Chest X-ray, AP view. Patient: 25 years old, sex M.
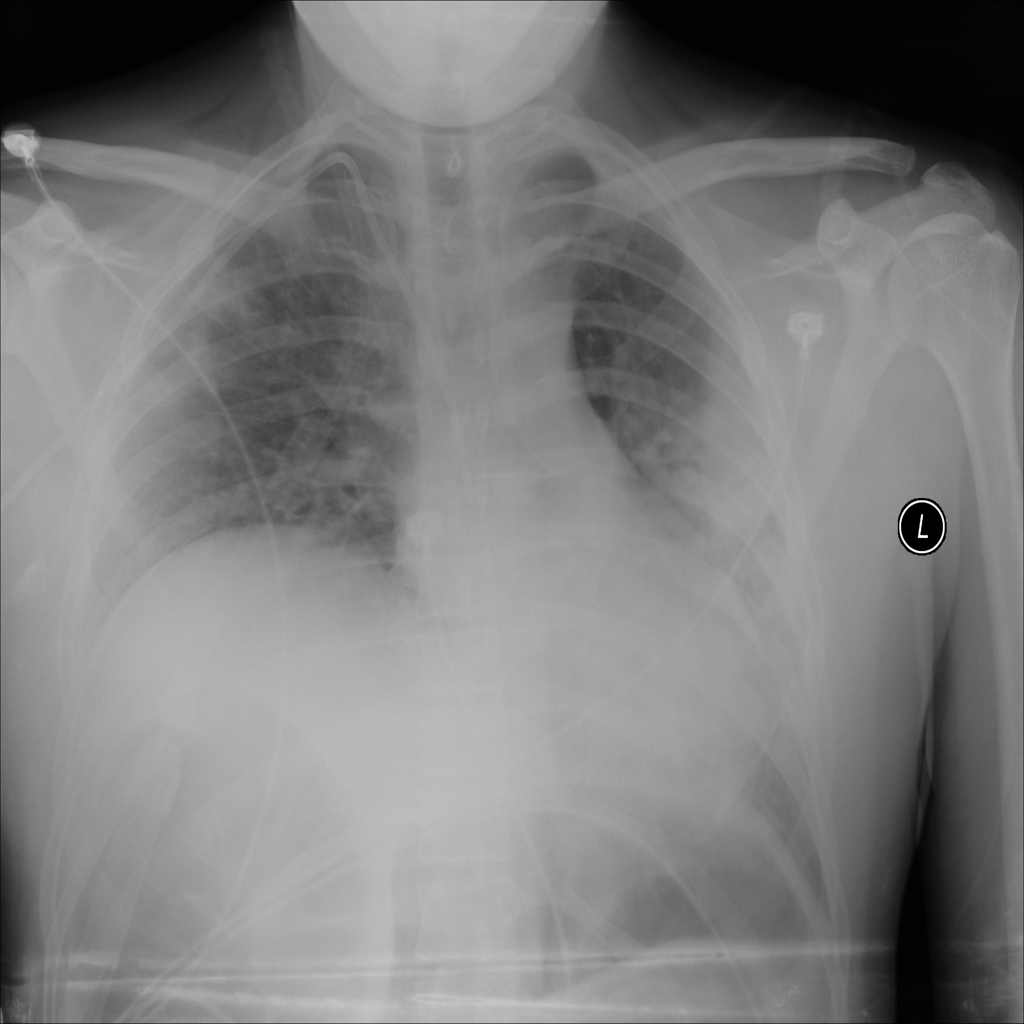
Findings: Consolidation, Infiltration, Pneumonia